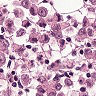
Metastatic tissue present: yes